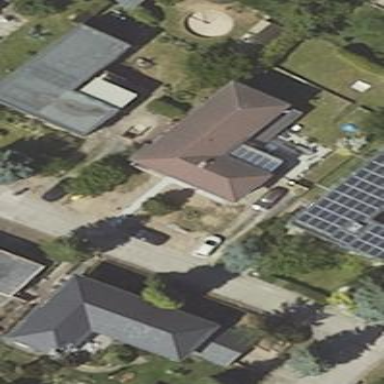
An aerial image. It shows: Simple house.